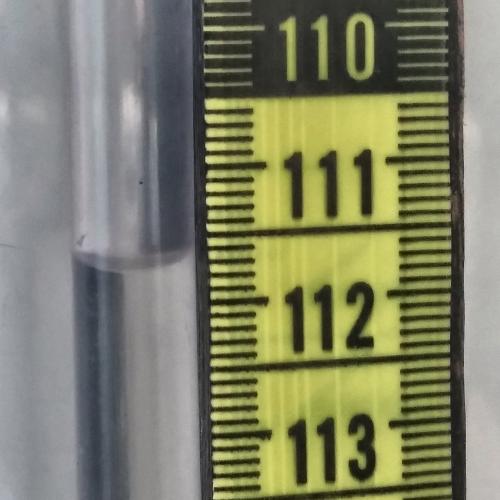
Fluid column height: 111.7 cm